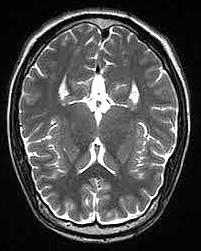
Label: notumor